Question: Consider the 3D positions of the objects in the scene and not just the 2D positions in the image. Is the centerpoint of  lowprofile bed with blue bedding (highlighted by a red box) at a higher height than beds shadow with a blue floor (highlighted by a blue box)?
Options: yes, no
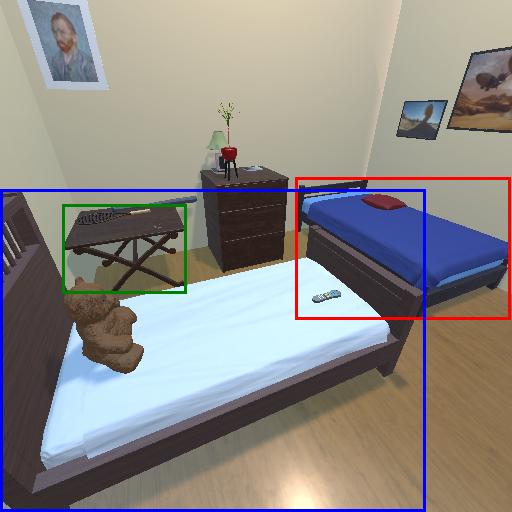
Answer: yes